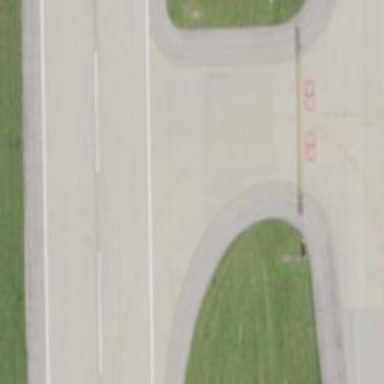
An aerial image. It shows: View of taxiway at the airport.